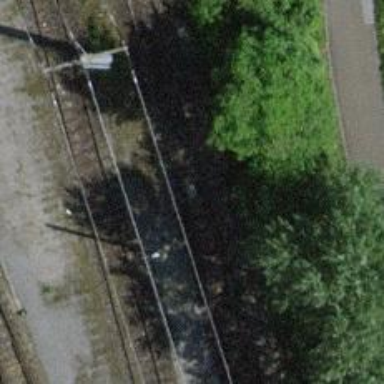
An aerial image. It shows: Railway switch.